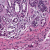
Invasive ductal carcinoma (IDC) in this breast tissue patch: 0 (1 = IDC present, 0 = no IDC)